Question: I have A NSdata value that it needs to be converted into a string.
So far my app works fine loading a QC composition from a server however, I have a warning when I tell QC to load data from server.

It loads the file just fine but is there a way to avoid this worming?
I have tried to convert data to string using
'''
NSString* newStr = [[NSString alloc] initWithData:urlData
encoding:NSUTF8StringEncoding];
'''
HOwever, it is giving a null location of the file
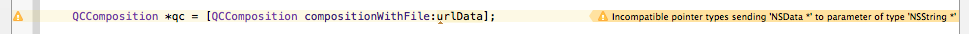
Answer: Find the way I was loading the file with wrong method the correct one is:
'''
QCComposition *qc = [QCComposition compositionWithData:urlData];
'''